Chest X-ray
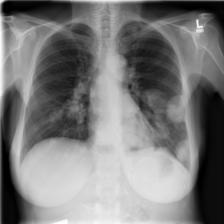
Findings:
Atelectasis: negative
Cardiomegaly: negative
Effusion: negative
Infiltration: positive
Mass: negative
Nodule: positive
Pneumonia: negative
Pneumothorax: negative
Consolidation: negative
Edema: negative
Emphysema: negative
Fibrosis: negative
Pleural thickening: negative
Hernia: negative